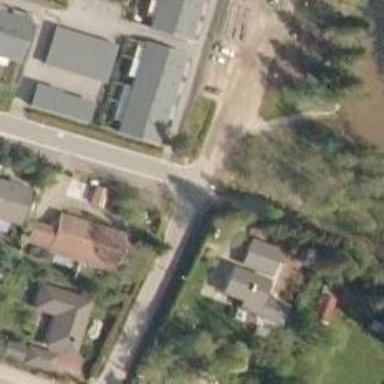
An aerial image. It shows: Asphalt cycleway.